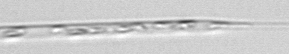
Label: Rhizosolenia